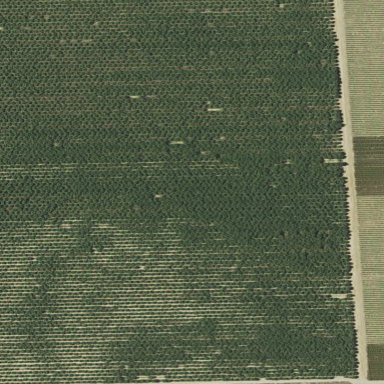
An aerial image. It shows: Almond orchard with rows of almond trees.